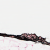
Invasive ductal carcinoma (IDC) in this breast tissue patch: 0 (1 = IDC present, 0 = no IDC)